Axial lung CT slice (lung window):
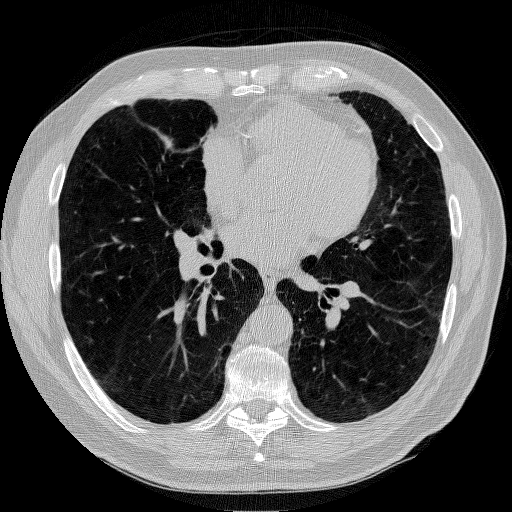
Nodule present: no